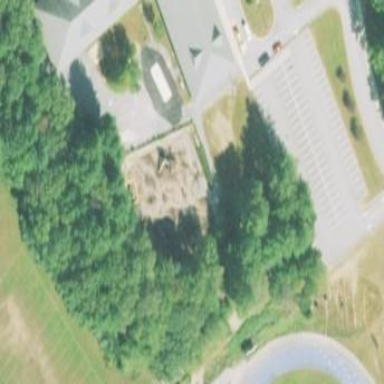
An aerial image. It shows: Playground area for leisure land.